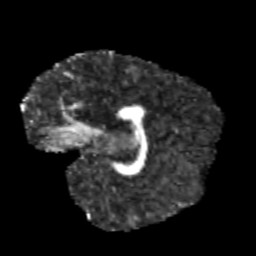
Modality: FA
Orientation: sagittal
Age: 12
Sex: female
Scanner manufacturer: siemens
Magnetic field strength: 3 T
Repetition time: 3.8 s
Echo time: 0.07 s